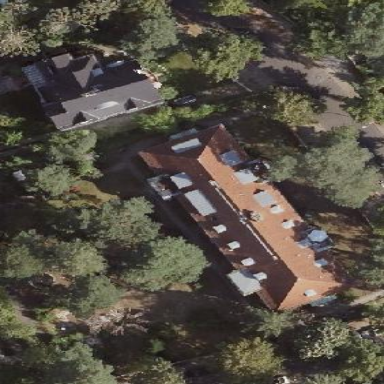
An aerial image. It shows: Hipped roof on apartment building.